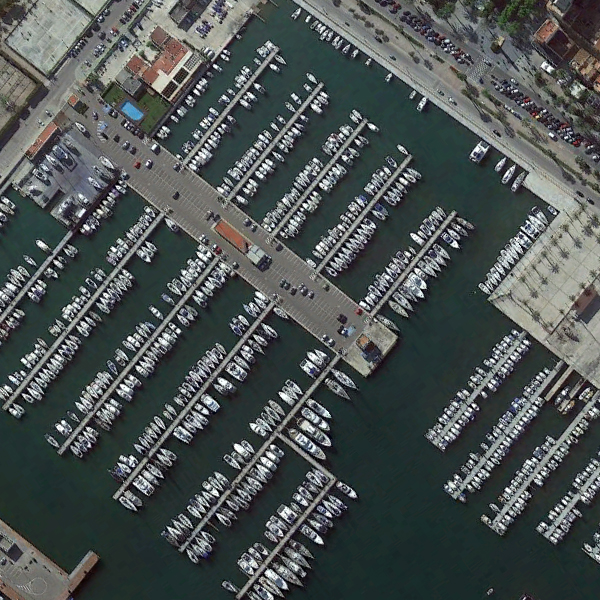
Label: Port